Question: I'm using Bootstrap 3 and having trouble with my 'carousel'.
I have 12 items. I managed to start my 'Carousel' by using this:
'''
$(function() {
$('.carousel').carousel({
interval: 1000,
cycle: true
});
$('[data-slide-to=0]').trigger('click');
});
'''
The problem is, the first loop completes successfully, automatically, but when it comes to an end, the big image disappears but nothing happens to the indicators. The Indicators continue to loop from the beginning to the end without the big image.
<URL>

When I open 'firebug' and add "active" to the first image, it becomes normal.
How can I set the 'Carousel', so the first item is active when the first indicator is selected?
Here I created a sample <URL>
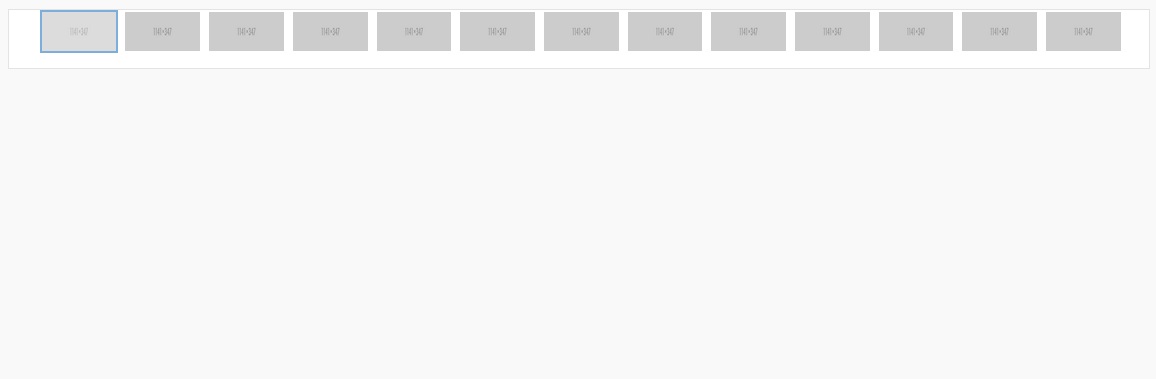
Answer: There is no such option as 'cycle' in Bootstrap v3, as it loops by default. Therefore the code should look like:
'''
$(function(){
$('.carousel').carousel({ interval: 1000 });
});
'''
Also you should get rid of the 'item' class in the indicators, because it indicates the slide to animate.
<URL>